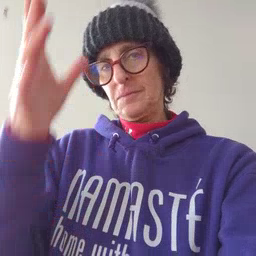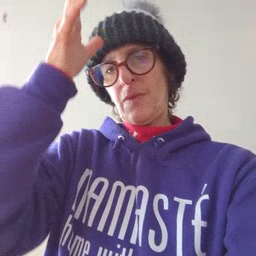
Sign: dad